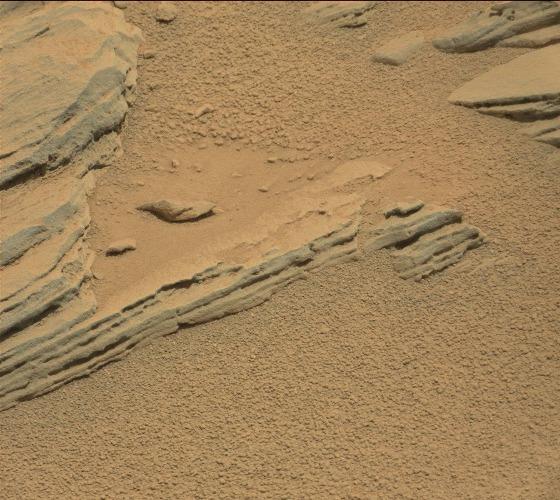
Terrain classes present: Bedrock, Gravel / Sand / Soil, Rock